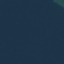
Land use / land cover class: SeaLake